Question: I'm managing a website running on WordPress for one of my clients. I've done most of the setup for the site myself, including the WordPress installation, and somewhere along the way a random favicon has "slipped in". Also, oddly enough, it only shows up when visiting the "root" of the domain (please enlighten me if there's a more proper term); that is, if you go to one of the subpages the favicon no longer shows up on the tab or in the address bar.
Please have a look at the site <URL> for stuff like "fav", "favicon" and ".ico". There's no link to the favicon in the site '<head>' as far as I can see.
How can I find out where the (link to the) favicon is located so I can remove it? Are there other ways of including a favicon than using '<link>' in the head that I can look into?

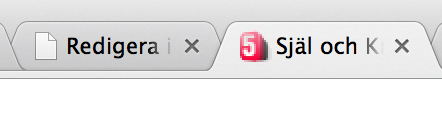
Answer: It might be just in your browsers cache. re-bookmarking the page might help...
There might also be a fallback icon defined in the server config (which you might not be able to access). see <URL>
How about you just add a favicon.ico file to the webroot?